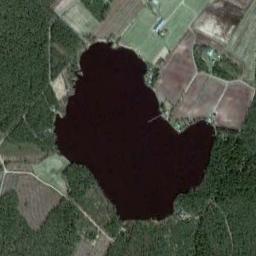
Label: lake